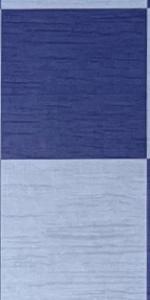
Label: Empty